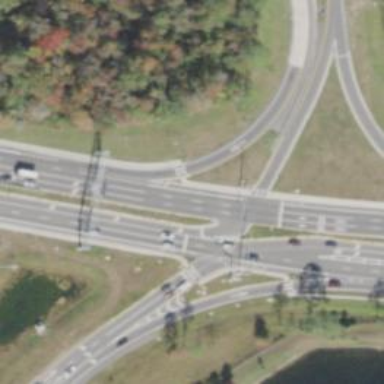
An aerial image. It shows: Uncontrolled and marked road crossing.